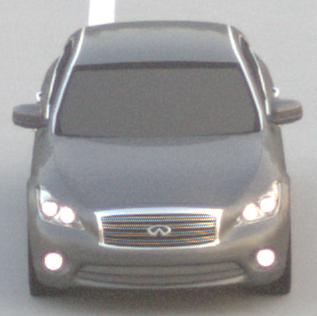
Make: Infiniti
Model: M 37
Detailed model: M (Y51)
Model produced from: 2010/10
Model produced until: 2013/11
Doors: 4
Color: gray
Road condition: dry road
Daytime: sunrise or sunset
Contrast: low contrast